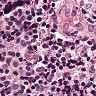
Metastatic tissue present: no